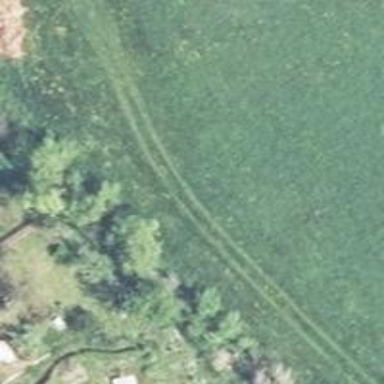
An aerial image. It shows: Grassy track with grade 5 track type.